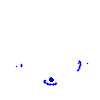
Particle: electron